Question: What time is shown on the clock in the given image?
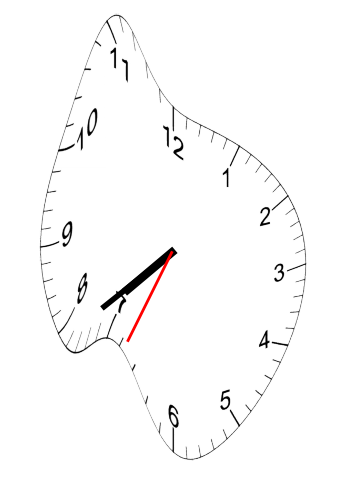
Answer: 07:38:34